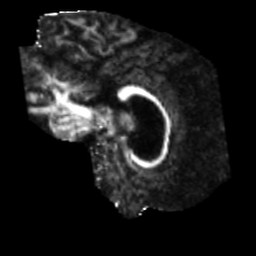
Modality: FA
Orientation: sagittal
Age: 42
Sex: male
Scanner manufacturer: siemens
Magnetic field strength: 3 T
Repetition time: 5.47 s
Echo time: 0.0854 s